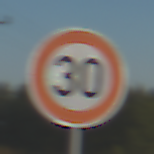
Verkehrszeichen: Geschwindigkeit30
Umgebung: Outdoor, RoadRail
Tageszeit: SunriseSunset
Wetter: Clear
Licht: Natural
Jahreszeit: NotSpecified
Kontrast: HighContrast